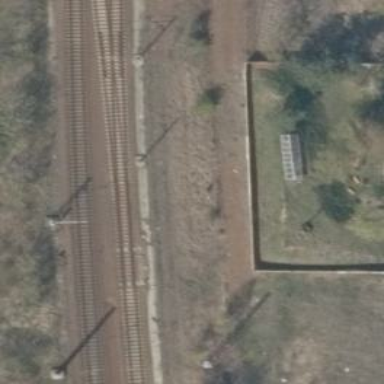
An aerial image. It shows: Abandoned railway yard.